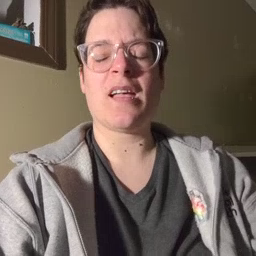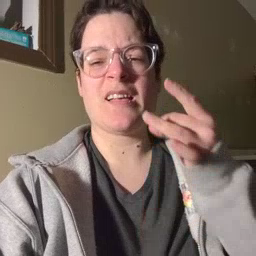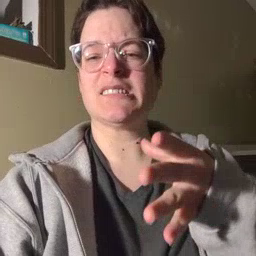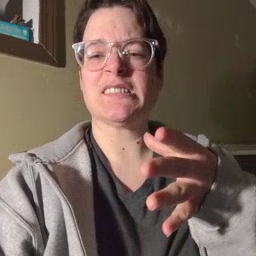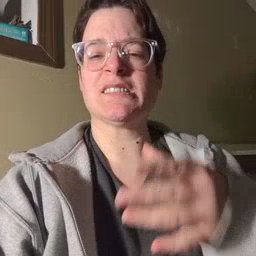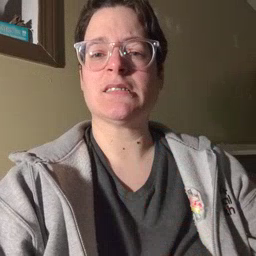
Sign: hate